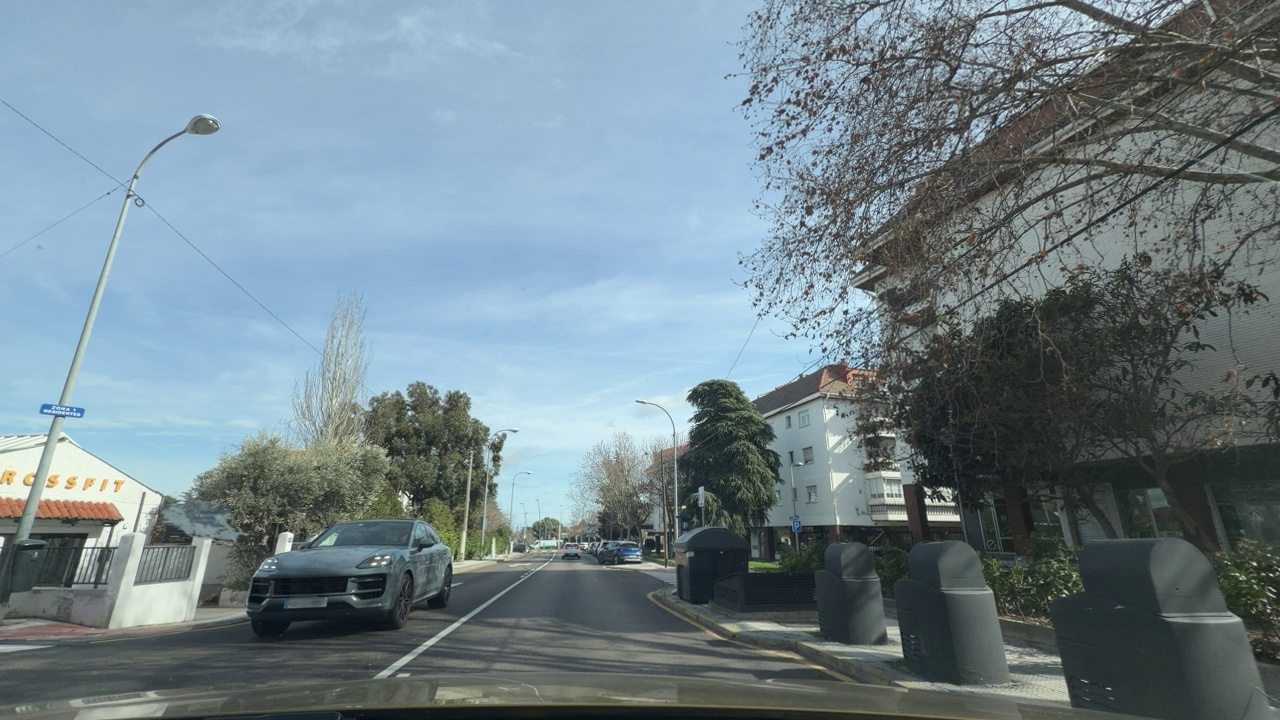
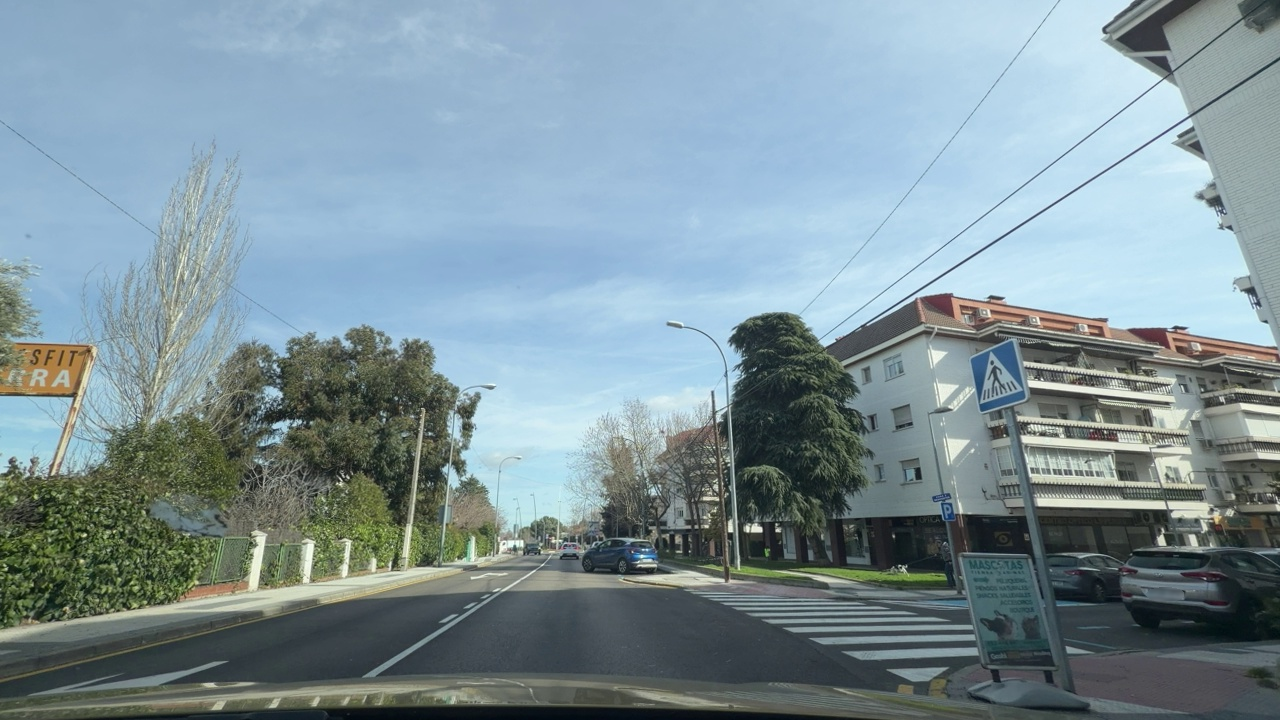
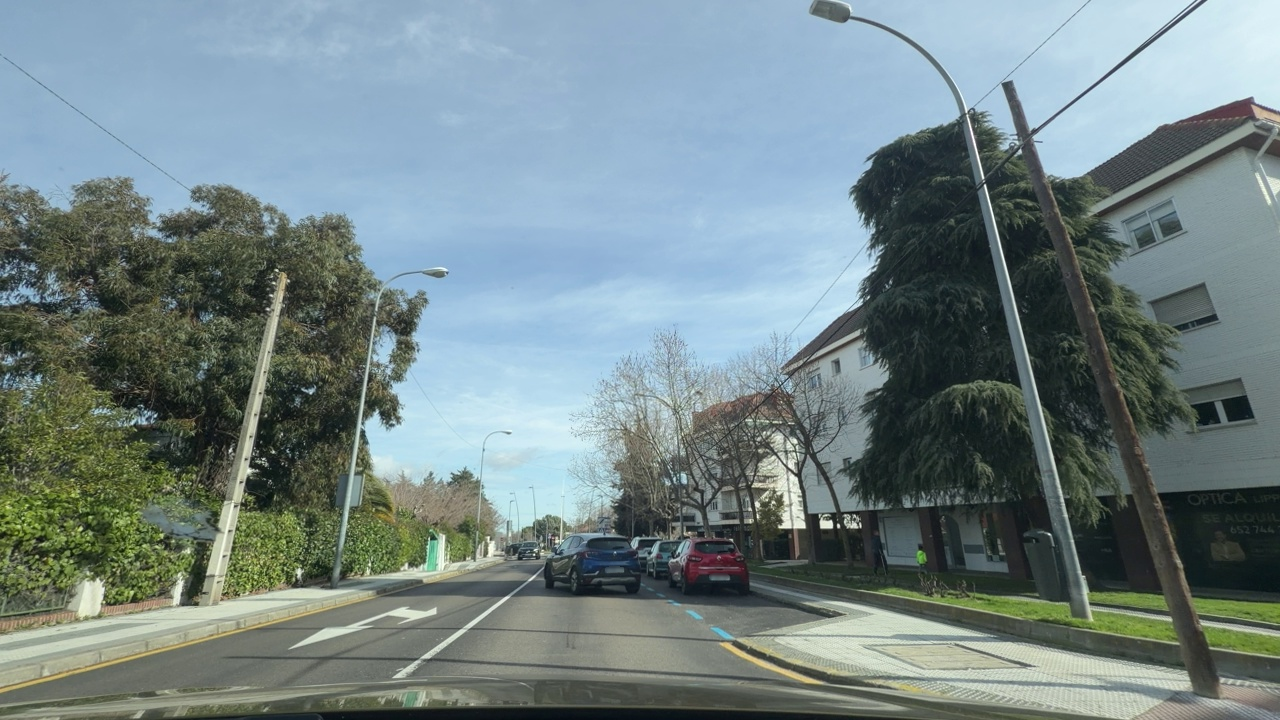
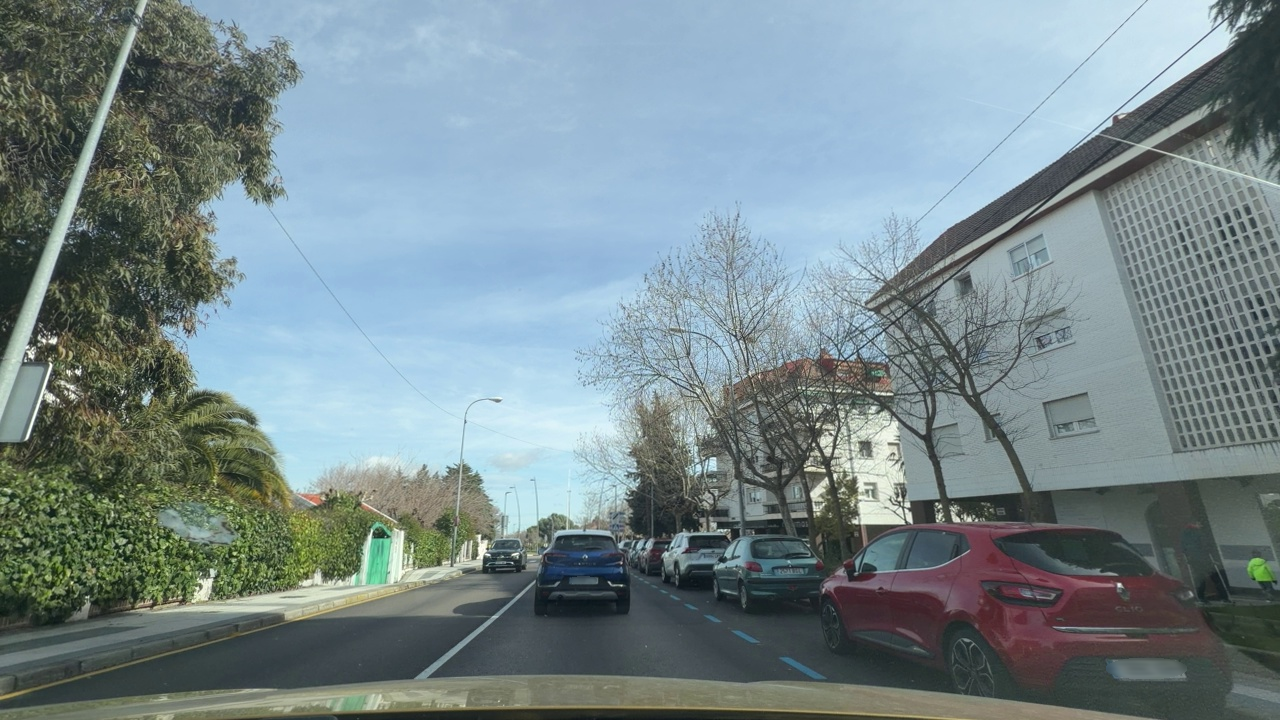
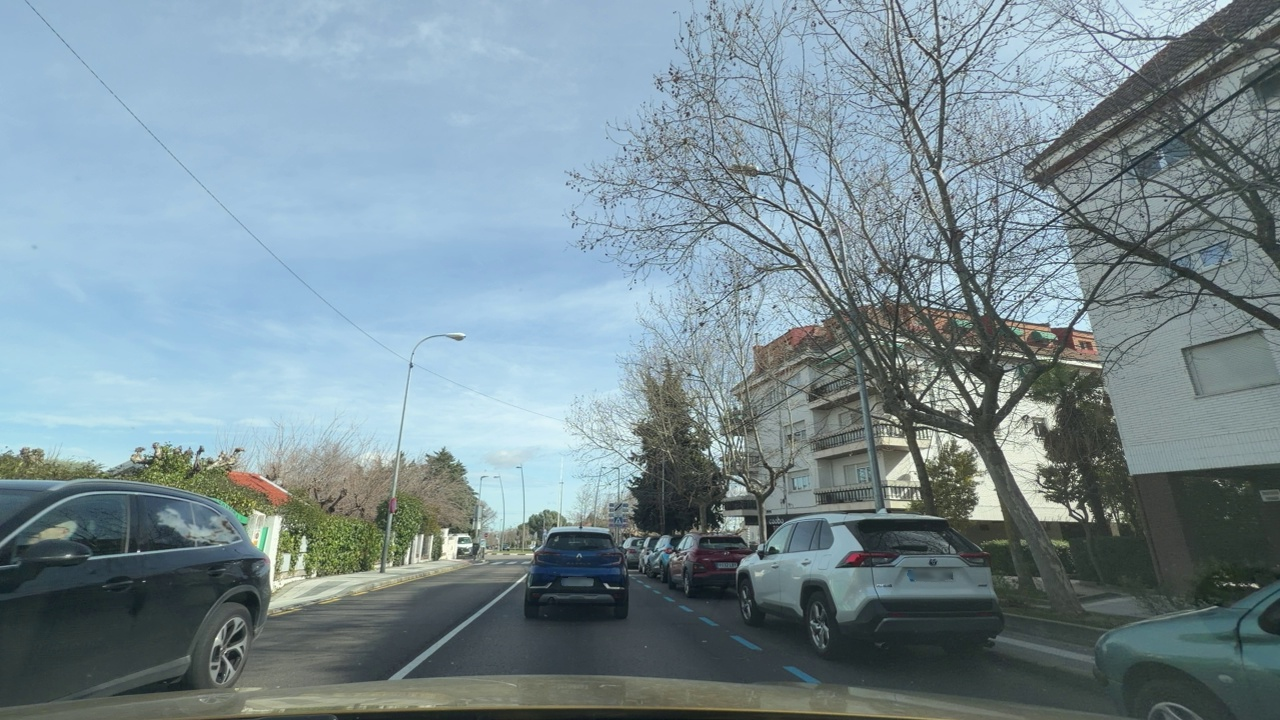
Situation: Cut in
Question: Is a vehicle from an adjacent lane moving into the ego lane?
Answer: Yes
Reasoning: A vehicle coming out from the parking space is crossing into the ego lane.

Situation: Cut in
Question: Has a vehicle merged into the ego lane directly ahead of the ego vehicle without any intermediate vehicle?
Answer: Yes
Reasoning: A vehicle coming out of a parking spot is entering the ego lane ahead.

Situation: Cut in
Question: Is the ego vehicle currently inside a roundabout?
Answer: No
Reasoning: The ego vehicle is travelling on a straight lane.

Situation: Cut in
Question: Is the ego vehicle currently within an intersection?
Answer: No
Reasoning: The ego vehicle is travelling in a straight lane.

Situation: Cut in
Question: Is any vehicle partially overlapping the lane boundary markings of the ego lane?
Answer: Yes
Reasoning: As the vehicle ahead is exiting the parking spot to enter the ego lane, it overlaps the lane boundary markings.